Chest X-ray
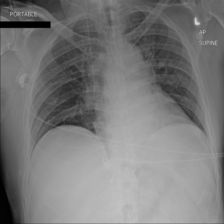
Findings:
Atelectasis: negative
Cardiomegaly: negative
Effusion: negative
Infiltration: negative
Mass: negative
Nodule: negative
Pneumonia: negative
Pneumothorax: negative
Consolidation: negative
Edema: negative
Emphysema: negative
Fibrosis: negative
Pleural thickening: negative
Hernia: negative